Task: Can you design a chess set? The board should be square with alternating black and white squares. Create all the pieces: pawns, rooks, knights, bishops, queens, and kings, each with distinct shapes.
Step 4362:
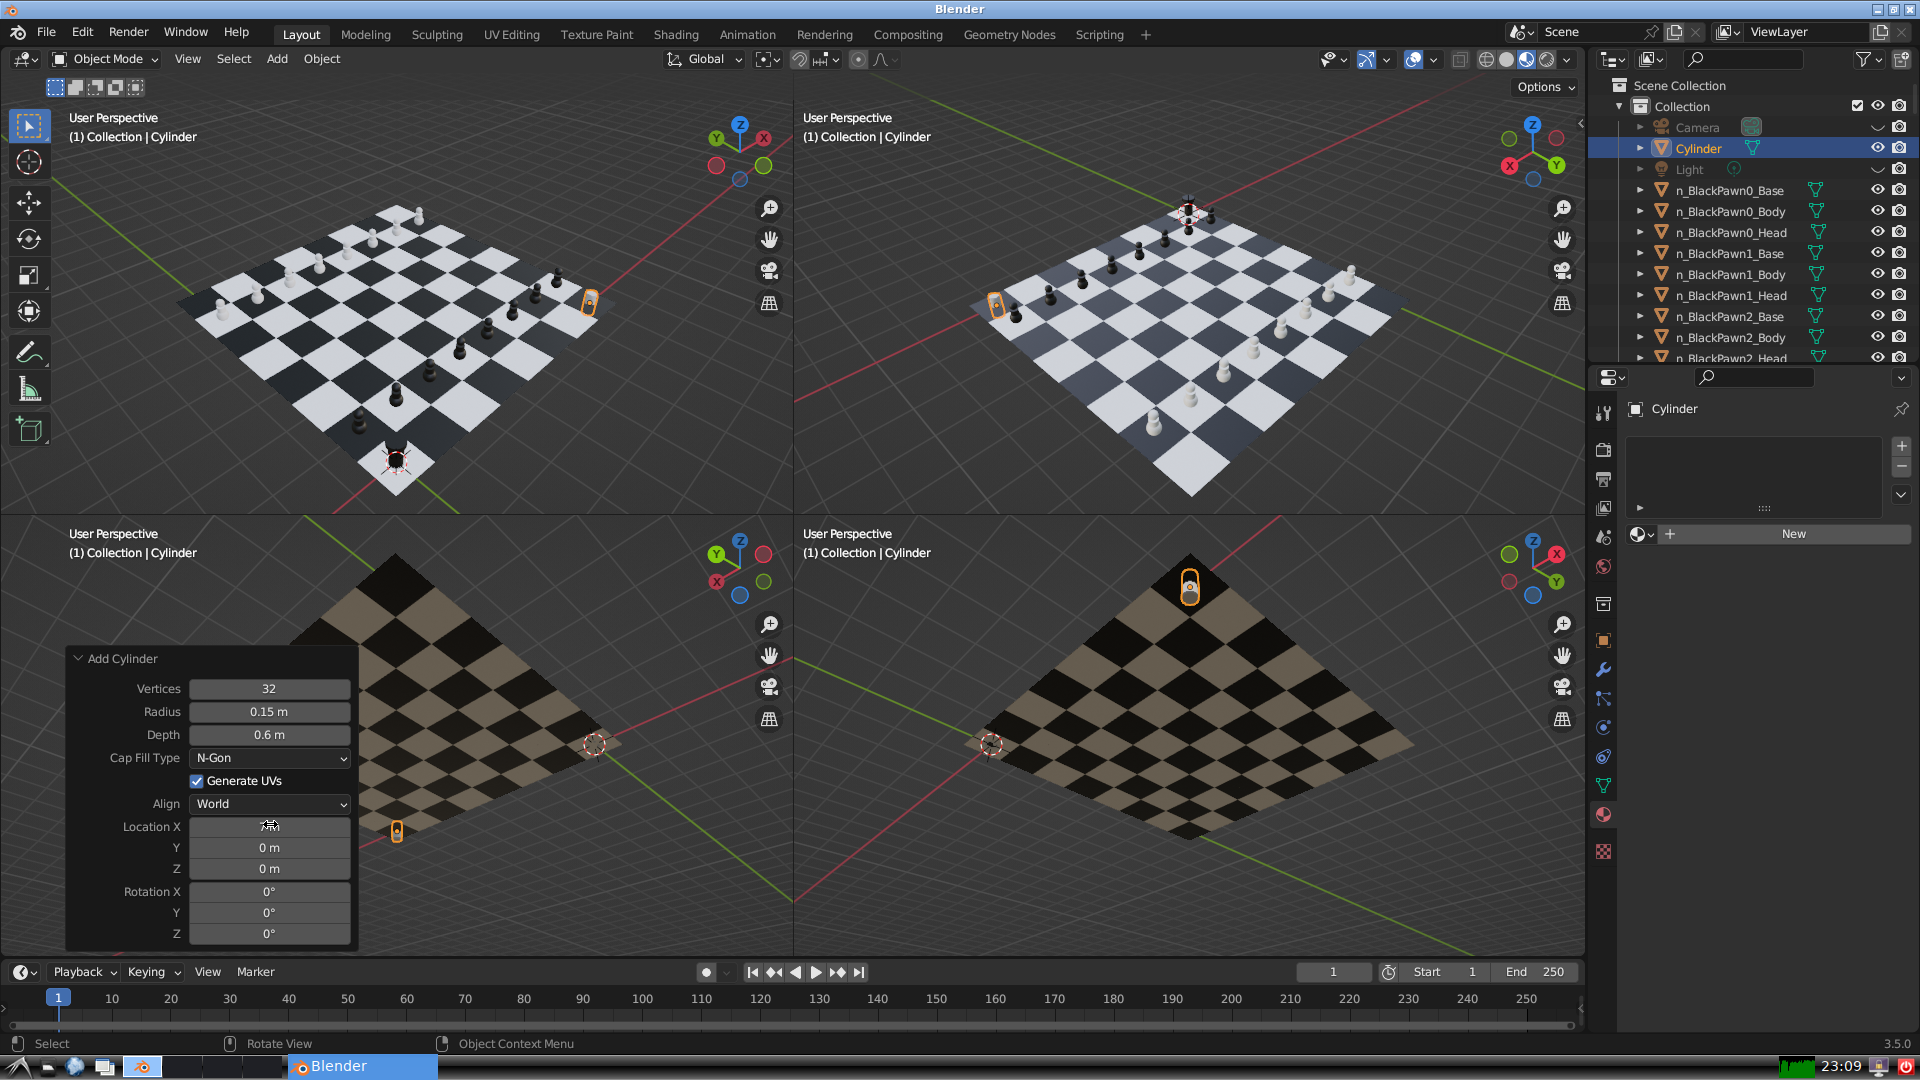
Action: {"mouse_move": [270, 844]}